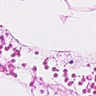
Metastatic tissue present: no